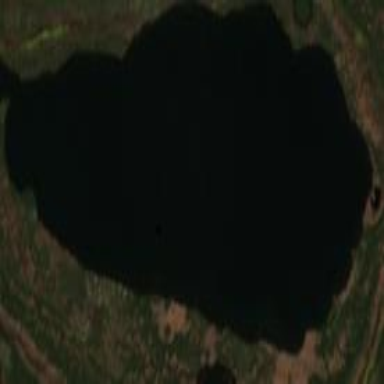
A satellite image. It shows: Lake with natural water.